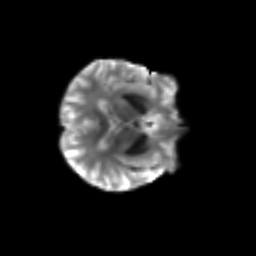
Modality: T2w
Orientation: axial
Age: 67
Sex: female
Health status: ill
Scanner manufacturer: siemens
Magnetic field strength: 3 T
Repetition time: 8.7 s
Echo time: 0.11 s